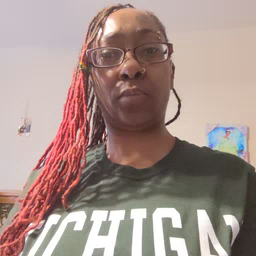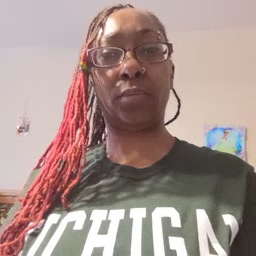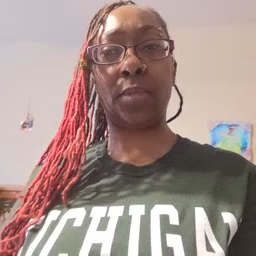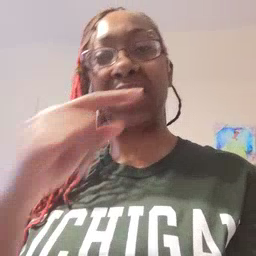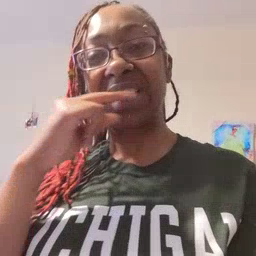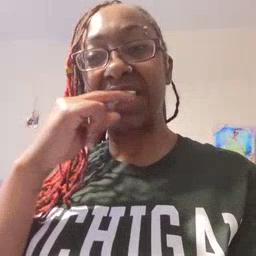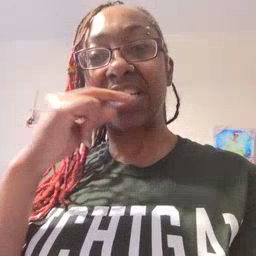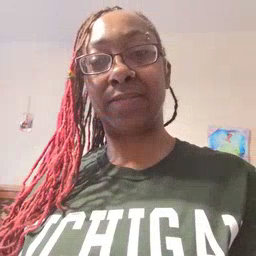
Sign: toothbrush